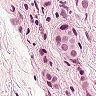
Metastatic tissue present: yes